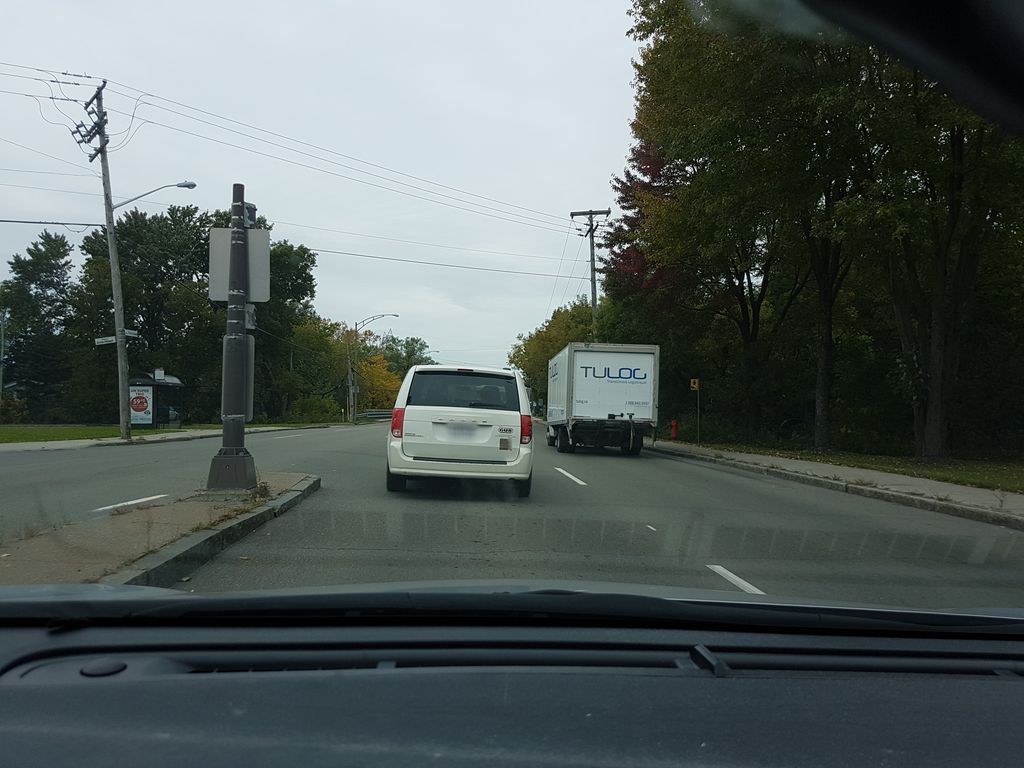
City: quebec_city